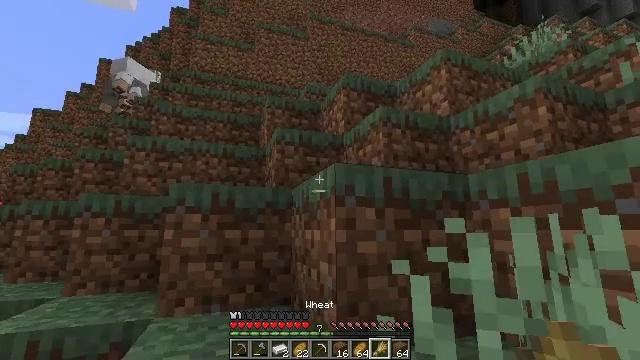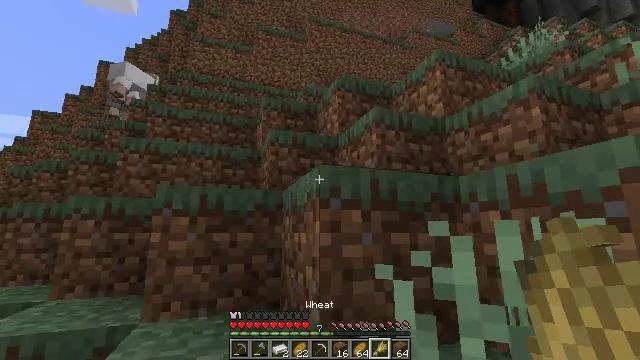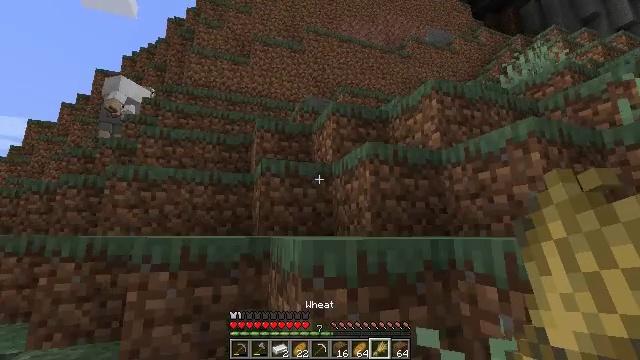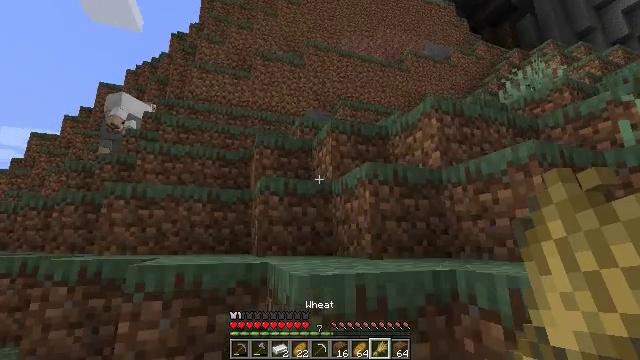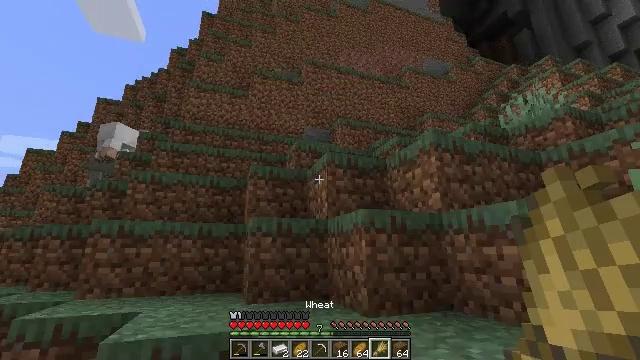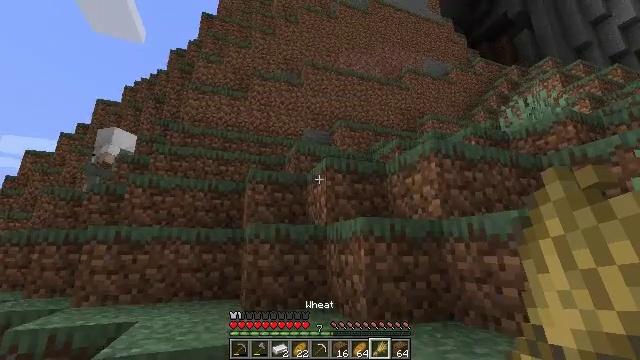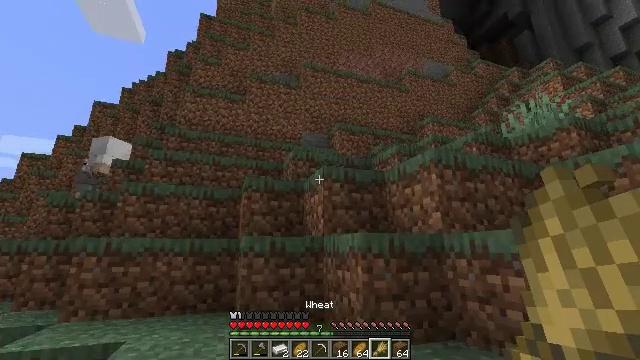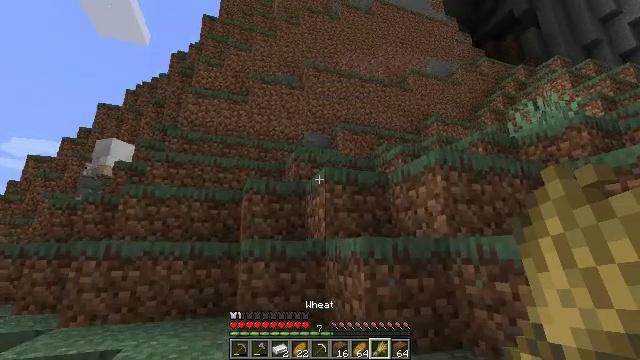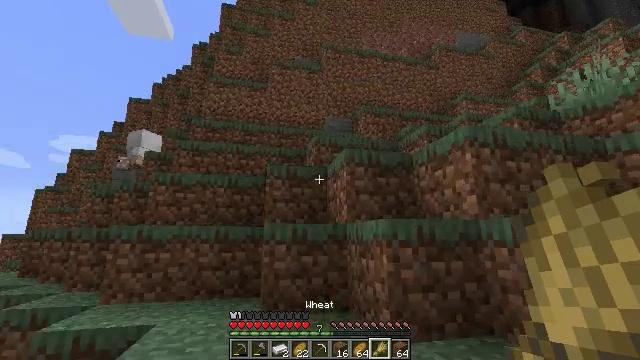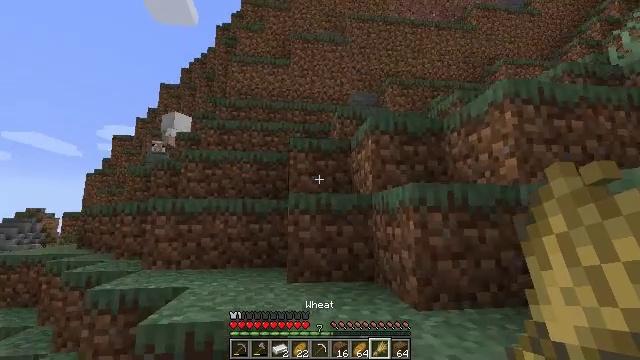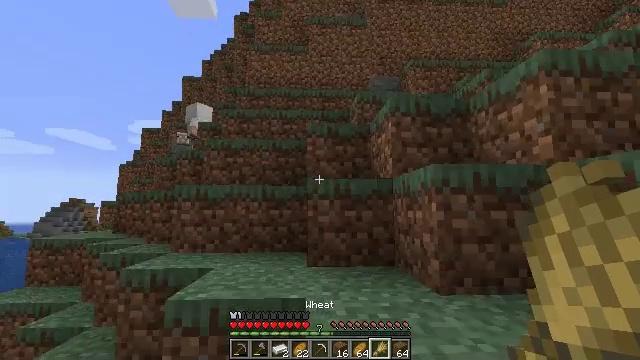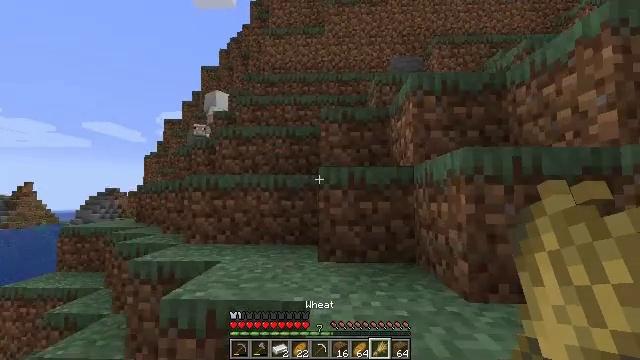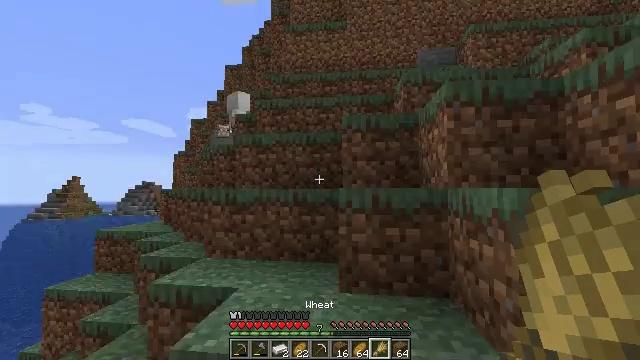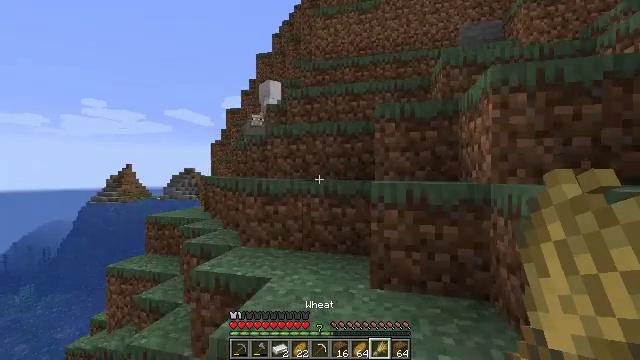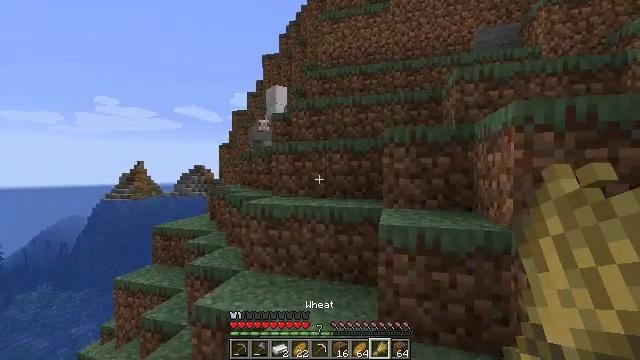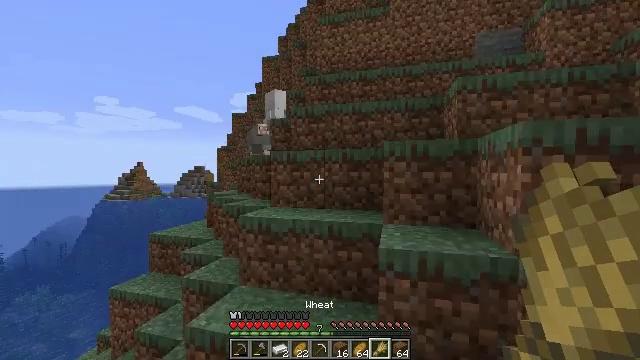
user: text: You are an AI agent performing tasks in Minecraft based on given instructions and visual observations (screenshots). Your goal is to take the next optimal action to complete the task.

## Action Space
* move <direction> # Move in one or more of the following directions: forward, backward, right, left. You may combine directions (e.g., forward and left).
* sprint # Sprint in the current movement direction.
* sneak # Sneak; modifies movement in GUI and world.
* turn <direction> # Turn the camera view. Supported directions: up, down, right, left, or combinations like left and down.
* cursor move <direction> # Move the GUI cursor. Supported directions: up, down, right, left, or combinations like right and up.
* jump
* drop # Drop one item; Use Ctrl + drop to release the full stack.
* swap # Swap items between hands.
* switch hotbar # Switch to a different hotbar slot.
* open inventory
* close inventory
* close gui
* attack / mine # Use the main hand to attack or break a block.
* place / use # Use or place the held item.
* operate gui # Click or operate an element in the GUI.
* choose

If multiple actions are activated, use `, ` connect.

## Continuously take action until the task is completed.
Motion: motion action
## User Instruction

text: Remove an obsidian block from the inventory.
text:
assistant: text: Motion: move forward
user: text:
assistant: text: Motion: move forward, jump
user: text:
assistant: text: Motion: move forward, turn up, jump
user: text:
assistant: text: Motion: move forward, turn up, jump
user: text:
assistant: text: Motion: move forward, jump
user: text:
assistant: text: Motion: move forward, jump
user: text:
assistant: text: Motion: move forward
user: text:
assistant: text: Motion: move forward, turn left and down
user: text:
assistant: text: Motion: move forward, turn left and down
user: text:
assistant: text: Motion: move forward, turn left and down
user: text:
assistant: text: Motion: move forward, turn left and down
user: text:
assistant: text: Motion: move forward, turn left and down, jump
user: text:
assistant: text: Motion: move forward, turn left and down, jump
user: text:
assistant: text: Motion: move forward, turn left and down, jump
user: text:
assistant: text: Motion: move forward, jump
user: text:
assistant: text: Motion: move forward
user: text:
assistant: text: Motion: move forward
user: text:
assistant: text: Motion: move forward
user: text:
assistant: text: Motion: move forward, turn left
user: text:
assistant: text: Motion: move forward, turn left
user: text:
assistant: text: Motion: move forward
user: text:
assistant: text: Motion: move forward, turn left
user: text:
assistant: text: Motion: move forward, turn left
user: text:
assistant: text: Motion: move forward, turn left
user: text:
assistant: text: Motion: move forward, jump
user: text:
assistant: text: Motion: move forward, jump
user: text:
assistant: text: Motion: move forward, jump
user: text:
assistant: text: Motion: move forward, jump
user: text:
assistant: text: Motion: move forward
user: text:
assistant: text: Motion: move forward